Question: I am trying to create a bot using c#, in Visual Studio. What i am struggling to do is that i am trying to create a small box in the corner of the screen while the bot is running, a like the one in the picture:
Also, i would like it to be permanently in the corner of screen, so it cant be a window. What i mean by this is that if i was to click away from the box and away from the screen then the box should still be visible.
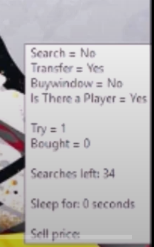
Answer: If you want the window to be placed in the lower right corner of the screen, this code will help:
'''
protected override void OnLoad(EventArgs e)
{
this.TopMost = true;
var screen = Screen.FromPoint(this.Location);
this.Location = new Point(screen.WorkingArea.Right - this.Width, screen.WorkingArea.Top);
base.OnLoad(e);
}
'''